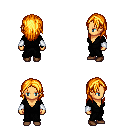
a pixel art fantasy rpg character, female body template, human, tanned skin, gray robe, red pants, light blonde long hairstyle, white cloth bracers, brown shoes, four views (front, back, left, right), 2x2 character sprite sheet, small pixel art, hard edges, no anti-aliasing